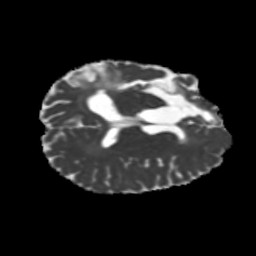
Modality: MD
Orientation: axial
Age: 37
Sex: female
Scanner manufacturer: siemens
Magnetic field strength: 3 T
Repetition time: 5.25 s
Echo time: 0.08 s